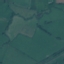
Land use / land cover class: Pasture